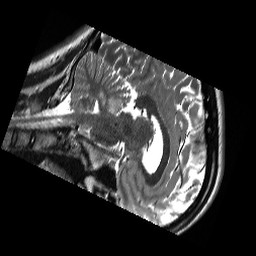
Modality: T2w
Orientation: sagittal
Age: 19
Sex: male